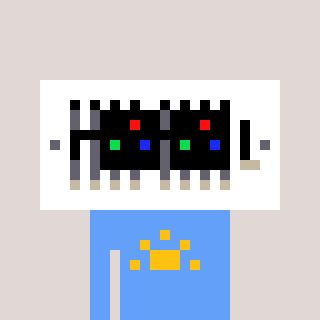
a pixel art character with square black sunglasses, a vent-shaped head and a blue-colored body on a warm background